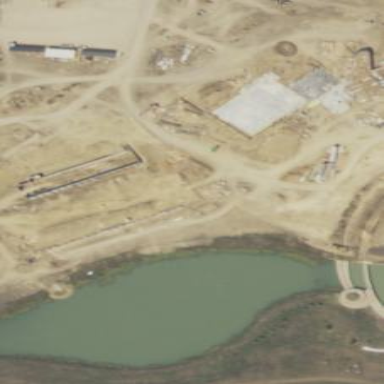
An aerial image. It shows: Public building in water park area.